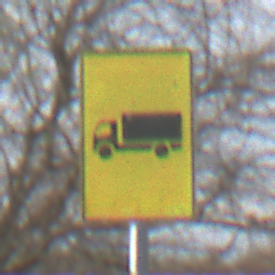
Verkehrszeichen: KFZZulaessigeGesamtmasse3Komma5TOhnePfeilsymbol
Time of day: MorningAfternoon
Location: Outdoor (Nature)
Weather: PartlyCloudy
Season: NotSpecified
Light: Natural